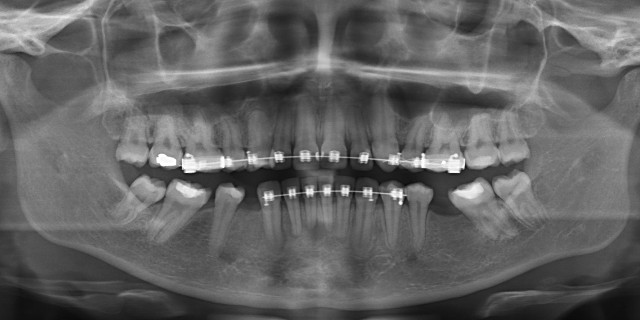
adult